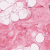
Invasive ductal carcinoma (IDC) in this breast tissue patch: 0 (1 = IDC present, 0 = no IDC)